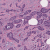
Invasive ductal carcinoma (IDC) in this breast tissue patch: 1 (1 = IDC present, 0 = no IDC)